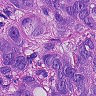
Metastatic tissue present: yes